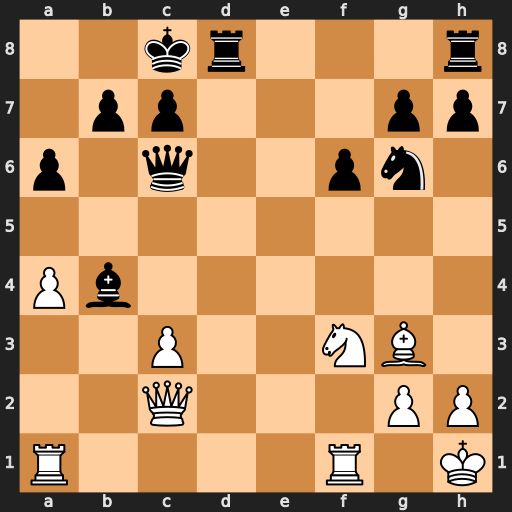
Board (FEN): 2kr3r/1pp3pp/p1q2pn1/8/Pb6/2P2NB1/2Q3PP/R4R1K
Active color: w
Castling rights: -
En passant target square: -
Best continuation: Qf5+ Qd7 Qxd7+ Rxd7 cxb4